Question: I am working in the concrete5 cms, I trying to implement jqgrid in my web application. I did jqgrid view in the form but i dont know howw to edit, delete and all function in the jqgrid.
the problem was if I select the row in the jqgrid and delete, it was deleted in the front view but how to delete in my database and how to pass the sID value to my controller.

'''
var myData = <?php echo json_encode($sl) ?>;
$("#statGrid").jqGrid({
caption: 'Status List',
datatype:'local',
data: myData,
mtype:'POST',
colNames:['sID','Status Name','Type','Description'],
colModel:[
{name:'status_id',editable:true },
{name:'status_name',editable:true },
{name:'status_type',editable:true },
{name:'status_description', editable:true, edittype: 'textarea' } ],
width: "777",
height: "auto",
pager:'#statPager',
rowNum:5,
rowList:[5,10,20,30],
rownumbers: true,
viewrecords: true,
recreateForm:true,
gridView: true,
autoencode: true,
editurl: "editStatus",
loadui:'enable'
}).navGrid("#statPager",{add:false, edit:true, view:false, del:true, search:false, refresh:false });
'''
How to pass exact sID through parameter in the grid. please guide me about the jqgrid. to solve this problem. if any mistake in my question sorry, i will develop my question skillthanks.
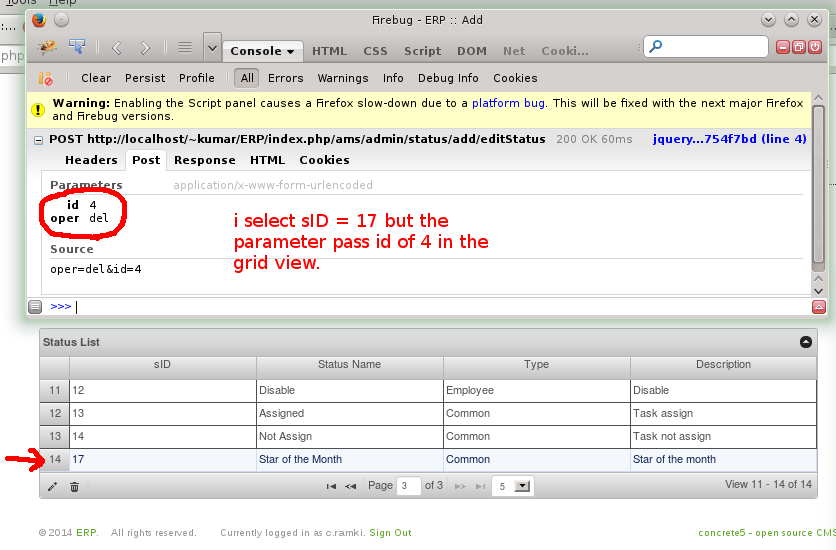
Answer: I suppose that ''status_id'' column contains unique ids which you want to see on the server side in the URL '"editStatus"'. In the case you should add 'key: true' to the definition of ''status_id'' column. In the case the value from the column will be used as the rowid (the value of 'id' attribute of '<tr>' elements of the grid which represent the rows of data). The data, which will be posted to the server during deleting of the row, are described <URL>.
Small remarks to your code. You should replace 'gridView: true' to 'gridview: true', change 'width: "777"' to 'width: 777', remove 'recreateForm:true' (bacause it's the option of form editing and not the option of jqGrid). If you need set some common values to 'colModel' like 'editable:true' you can remove the properties 'editable:true' from 'colModel' and uses jqGrid option 'cmTemplate: {editable: true}' instead. See <URL> for details.